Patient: sex M, age 22
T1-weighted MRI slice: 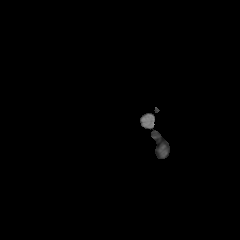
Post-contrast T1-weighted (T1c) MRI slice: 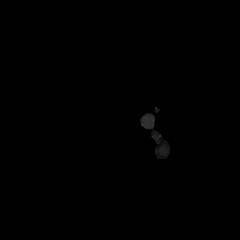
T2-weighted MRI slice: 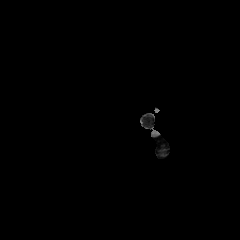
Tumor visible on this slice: no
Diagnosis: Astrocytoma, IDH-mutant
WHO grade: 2